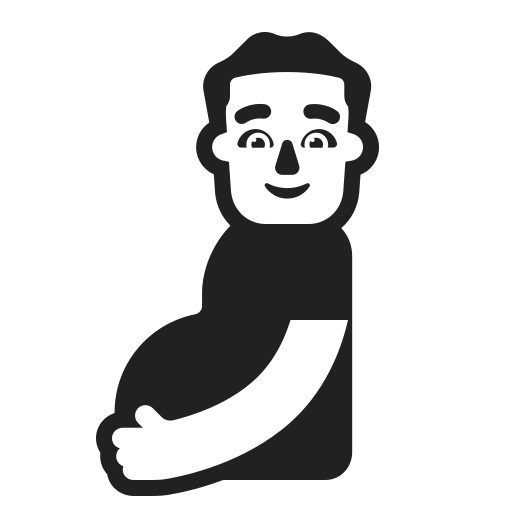
pregnant man high contrast default